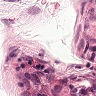
Metastatic tissue present: yes